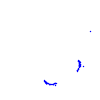
Particle: proton